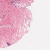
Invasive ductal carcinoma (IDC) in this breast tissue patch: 0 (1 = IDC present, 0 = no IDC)